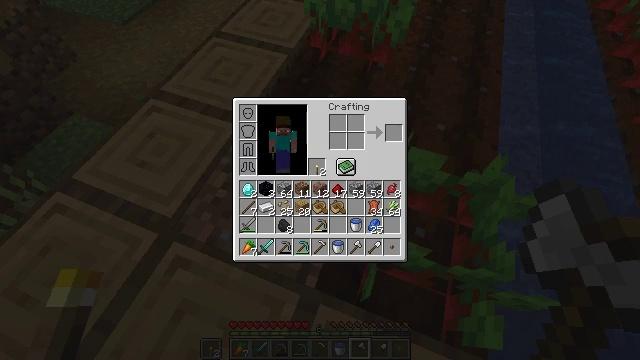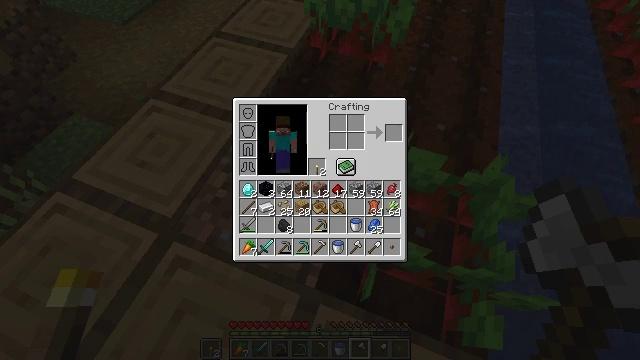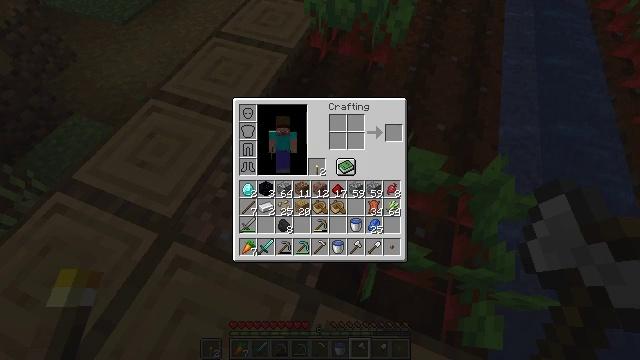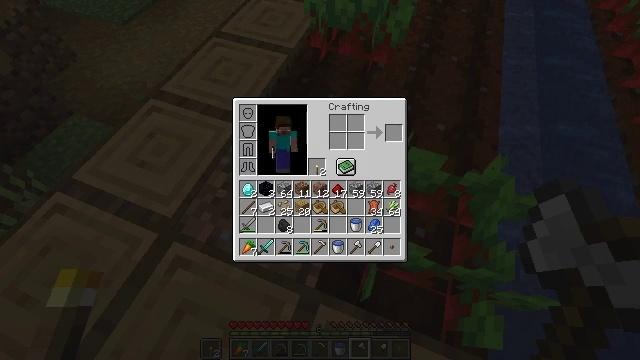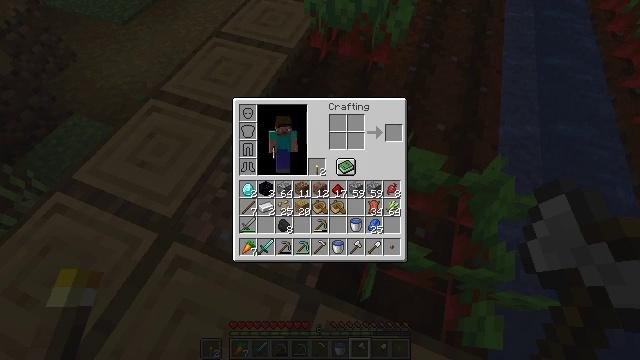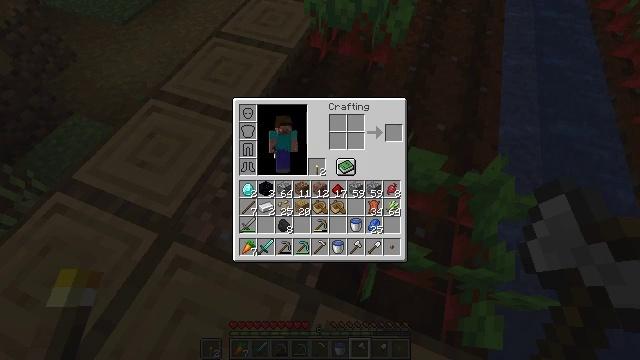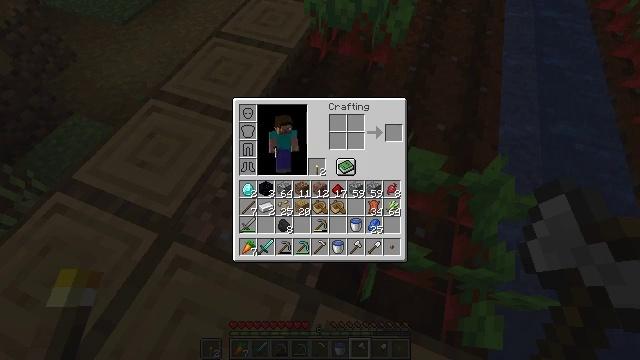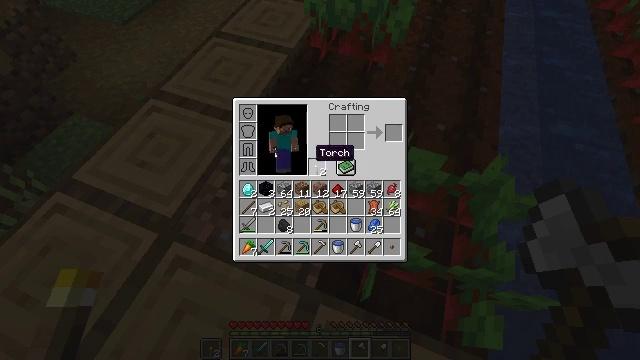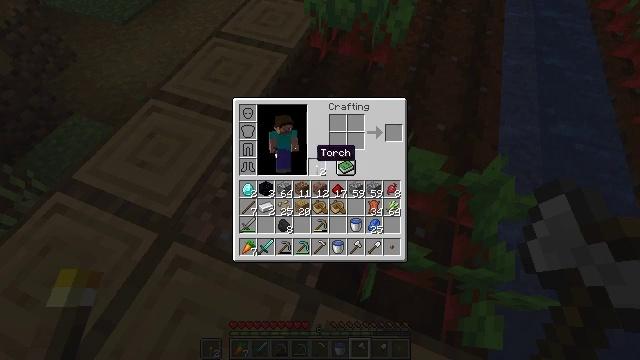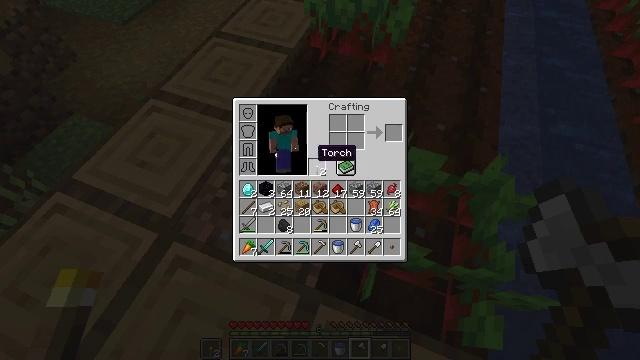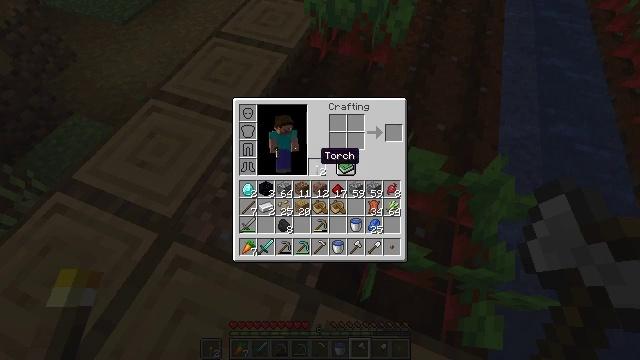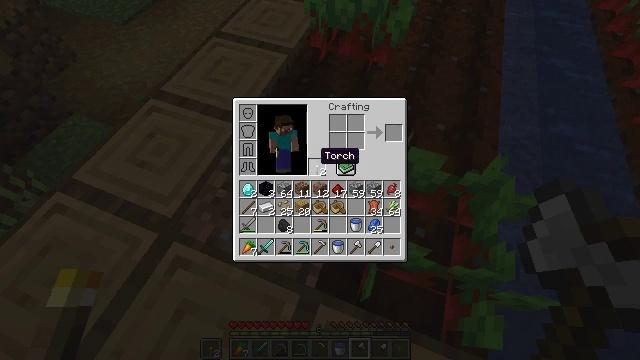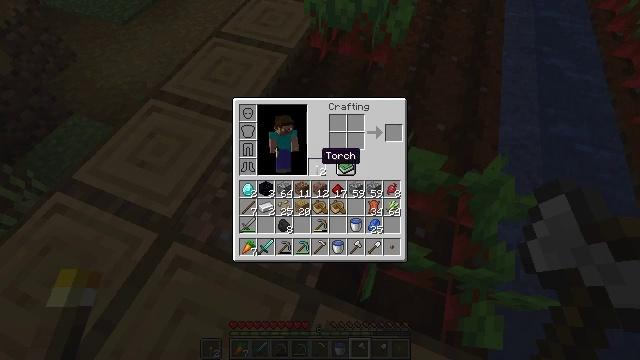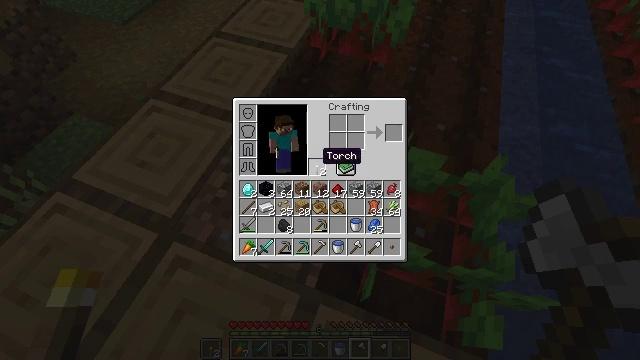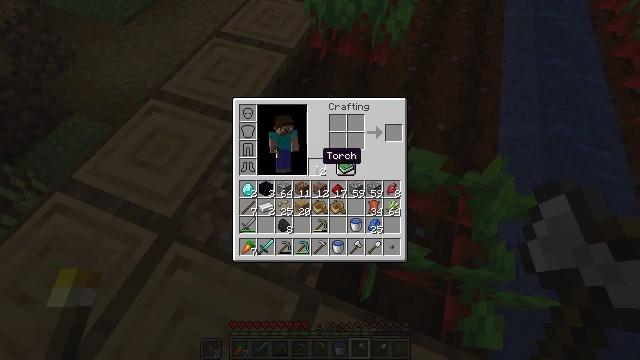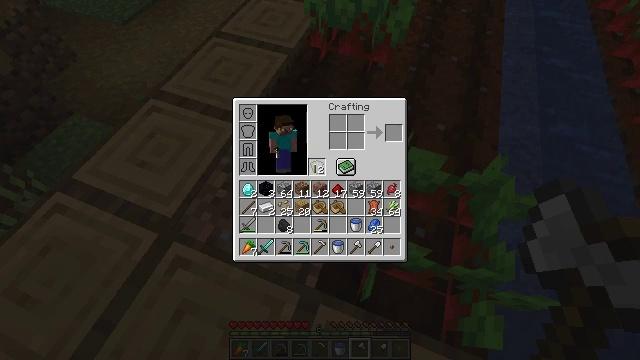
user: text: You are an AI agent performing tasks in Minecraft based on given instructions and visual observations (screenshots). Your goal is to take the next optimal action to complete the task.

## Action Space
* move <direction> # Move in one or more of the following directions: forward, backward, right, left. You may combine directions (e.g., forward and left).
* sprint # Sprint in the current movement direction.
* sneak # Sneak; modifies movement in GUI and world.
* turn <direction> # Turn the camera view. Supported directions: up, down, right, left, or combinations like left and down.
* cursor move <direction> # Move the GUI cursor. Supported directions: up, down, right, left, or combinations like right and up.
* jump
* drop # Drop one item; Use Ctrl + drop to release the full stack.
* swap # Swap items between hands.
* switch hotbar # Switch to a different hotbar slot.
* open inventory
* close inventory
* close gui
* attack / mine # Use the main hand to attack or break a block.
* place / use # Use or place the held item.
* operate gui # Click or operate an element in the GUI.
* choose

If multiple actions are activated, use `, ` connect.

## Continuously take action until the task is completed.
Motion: motion action
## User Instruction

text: Harvest the mature beetroots.
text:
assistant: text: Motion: no_op
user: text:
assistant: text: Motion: cursor move right and up
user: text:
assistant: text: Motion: no_op
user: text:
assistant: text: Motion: no_op
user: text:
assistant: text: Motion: cursor move right
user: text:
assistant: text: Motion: no_op
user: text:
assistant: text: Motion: no_op
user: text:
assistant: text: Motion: no_op
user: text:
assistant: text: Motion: no_op
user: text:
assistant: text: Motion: no_op
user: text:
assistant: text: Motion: no_op
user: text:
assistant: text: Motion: no_op
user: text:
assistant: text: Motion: no_op
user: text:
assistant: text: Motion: no_op
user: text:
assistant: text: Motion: operate gui
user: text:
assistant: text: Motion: operate gui
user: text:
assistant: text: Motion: no_op
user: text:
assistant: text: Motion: no_op
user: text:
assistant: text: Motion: cursor move down
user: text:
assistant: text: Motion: cursor move down
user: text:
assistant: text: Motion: no_op
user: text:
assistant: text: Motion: no_op
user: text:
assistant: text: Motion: no_op
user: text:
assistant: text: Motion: no_op
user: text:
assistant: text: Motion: no_op
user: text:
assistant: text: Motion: no_op
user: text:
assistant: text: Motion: cursor move right
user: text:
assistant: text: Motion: no_op
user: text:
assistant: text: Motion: no_op
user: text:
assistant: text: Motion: no_op